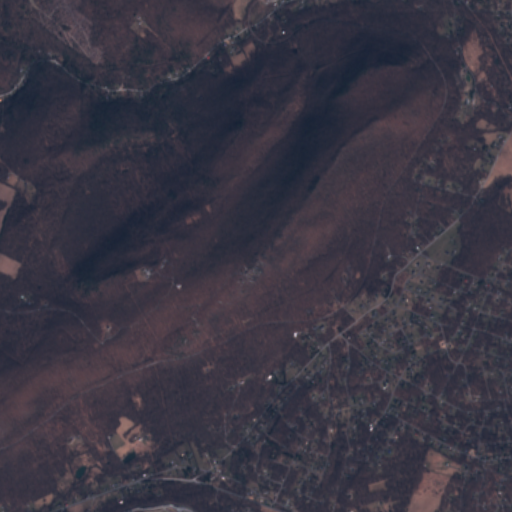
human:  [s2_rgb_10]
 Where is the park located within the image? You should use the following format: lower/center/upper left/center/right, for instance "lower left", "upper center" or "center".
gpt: The park is located in the lower center of the image.
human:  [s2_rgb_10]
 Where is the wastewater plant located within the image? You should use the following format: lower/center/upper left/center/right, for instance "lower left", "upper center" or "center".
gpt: The wastewater plant is located in the lower center of the image.
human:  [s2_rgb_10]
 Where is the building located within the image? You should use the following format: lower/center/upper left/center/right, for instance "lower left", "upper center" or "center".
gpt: There is no building in the image.